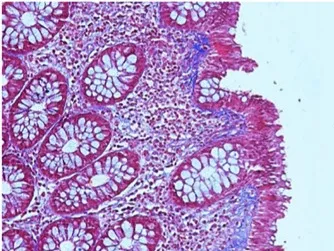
Collagenous colitis pattern. Note the entrapped inflammatory cells and small vessels (B). CD3 immunostain.
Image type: pathology (immunostaining)